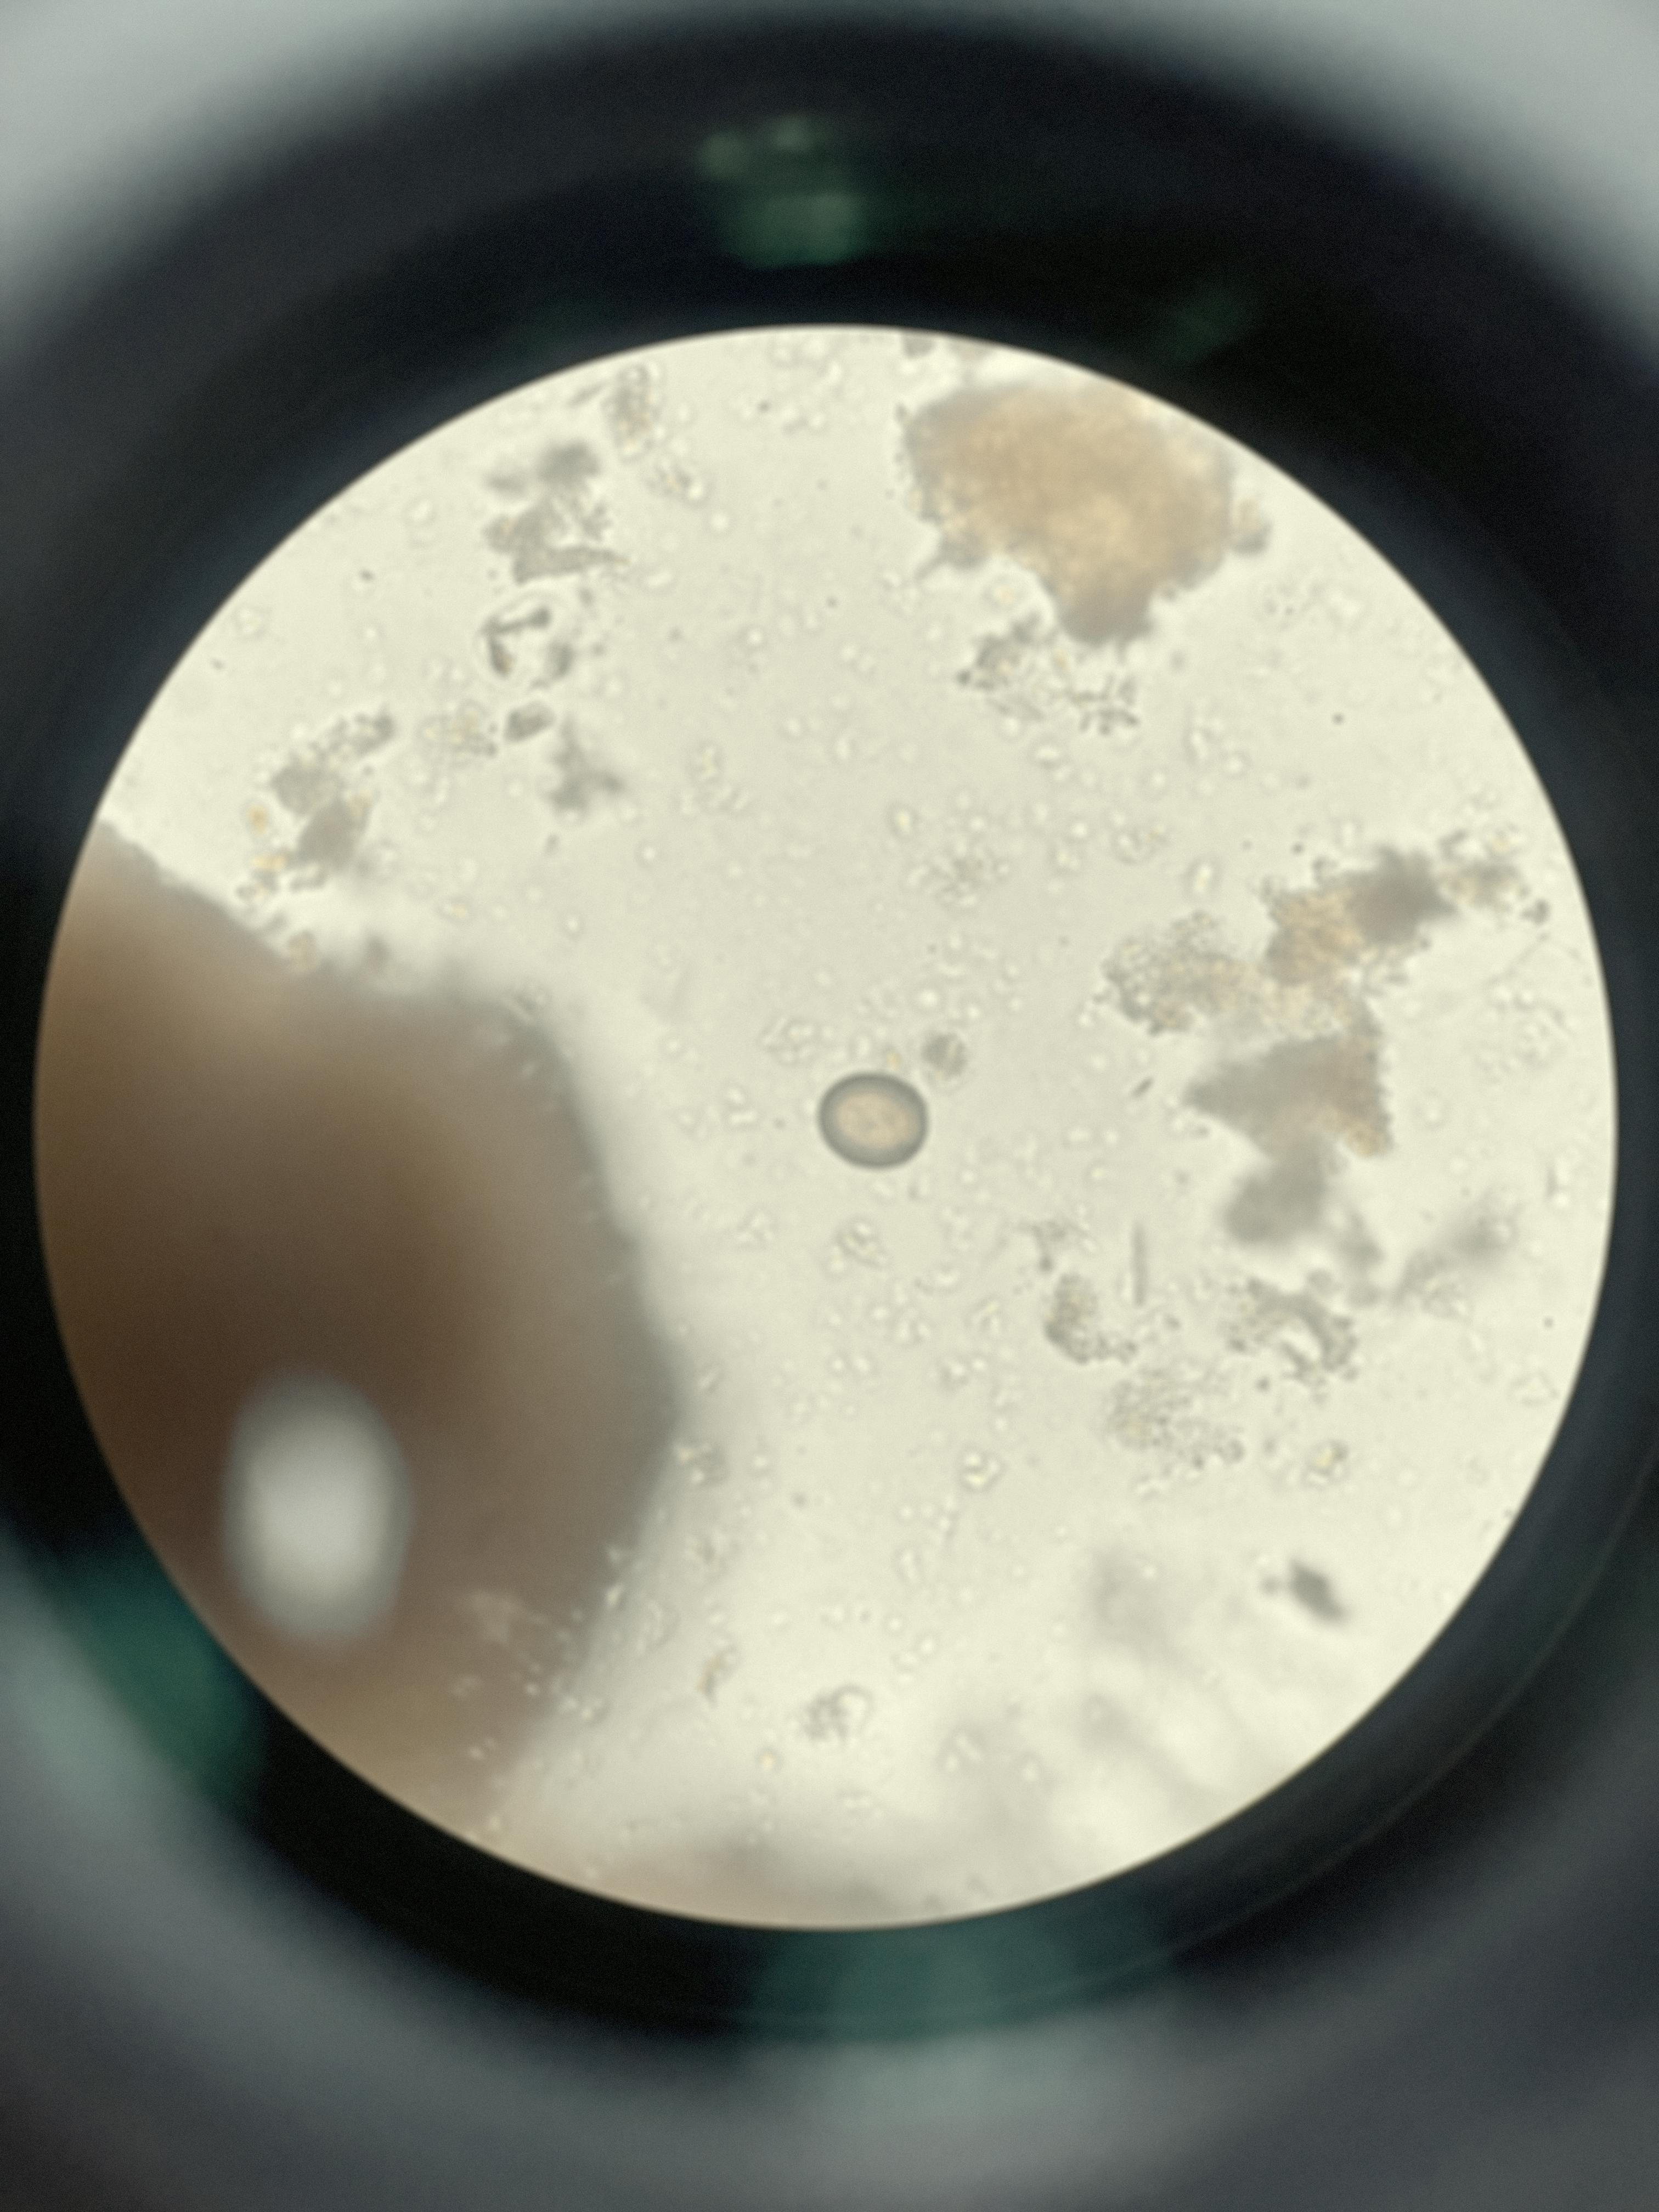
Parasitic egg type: Taenia spp. egg